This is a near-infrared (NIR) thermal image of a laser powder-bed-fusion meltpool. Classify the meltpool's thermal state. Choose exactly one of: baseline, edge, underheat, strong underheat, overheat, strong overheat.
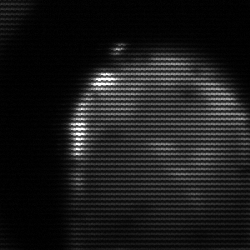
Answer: edge